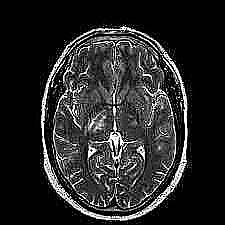
Label: notumor